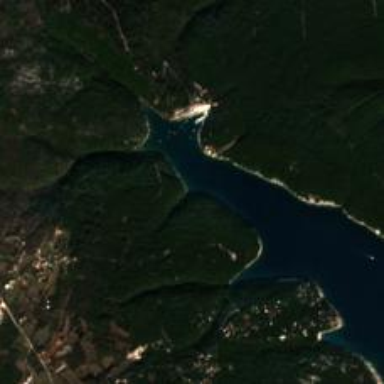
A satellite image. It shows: Beautiful bay in nature.